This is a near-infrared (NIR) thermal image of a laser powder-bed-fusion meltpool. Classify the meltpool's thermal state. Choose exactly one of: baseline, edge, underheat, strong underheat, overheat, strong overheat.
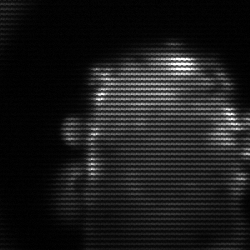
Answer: baseline